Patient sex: M
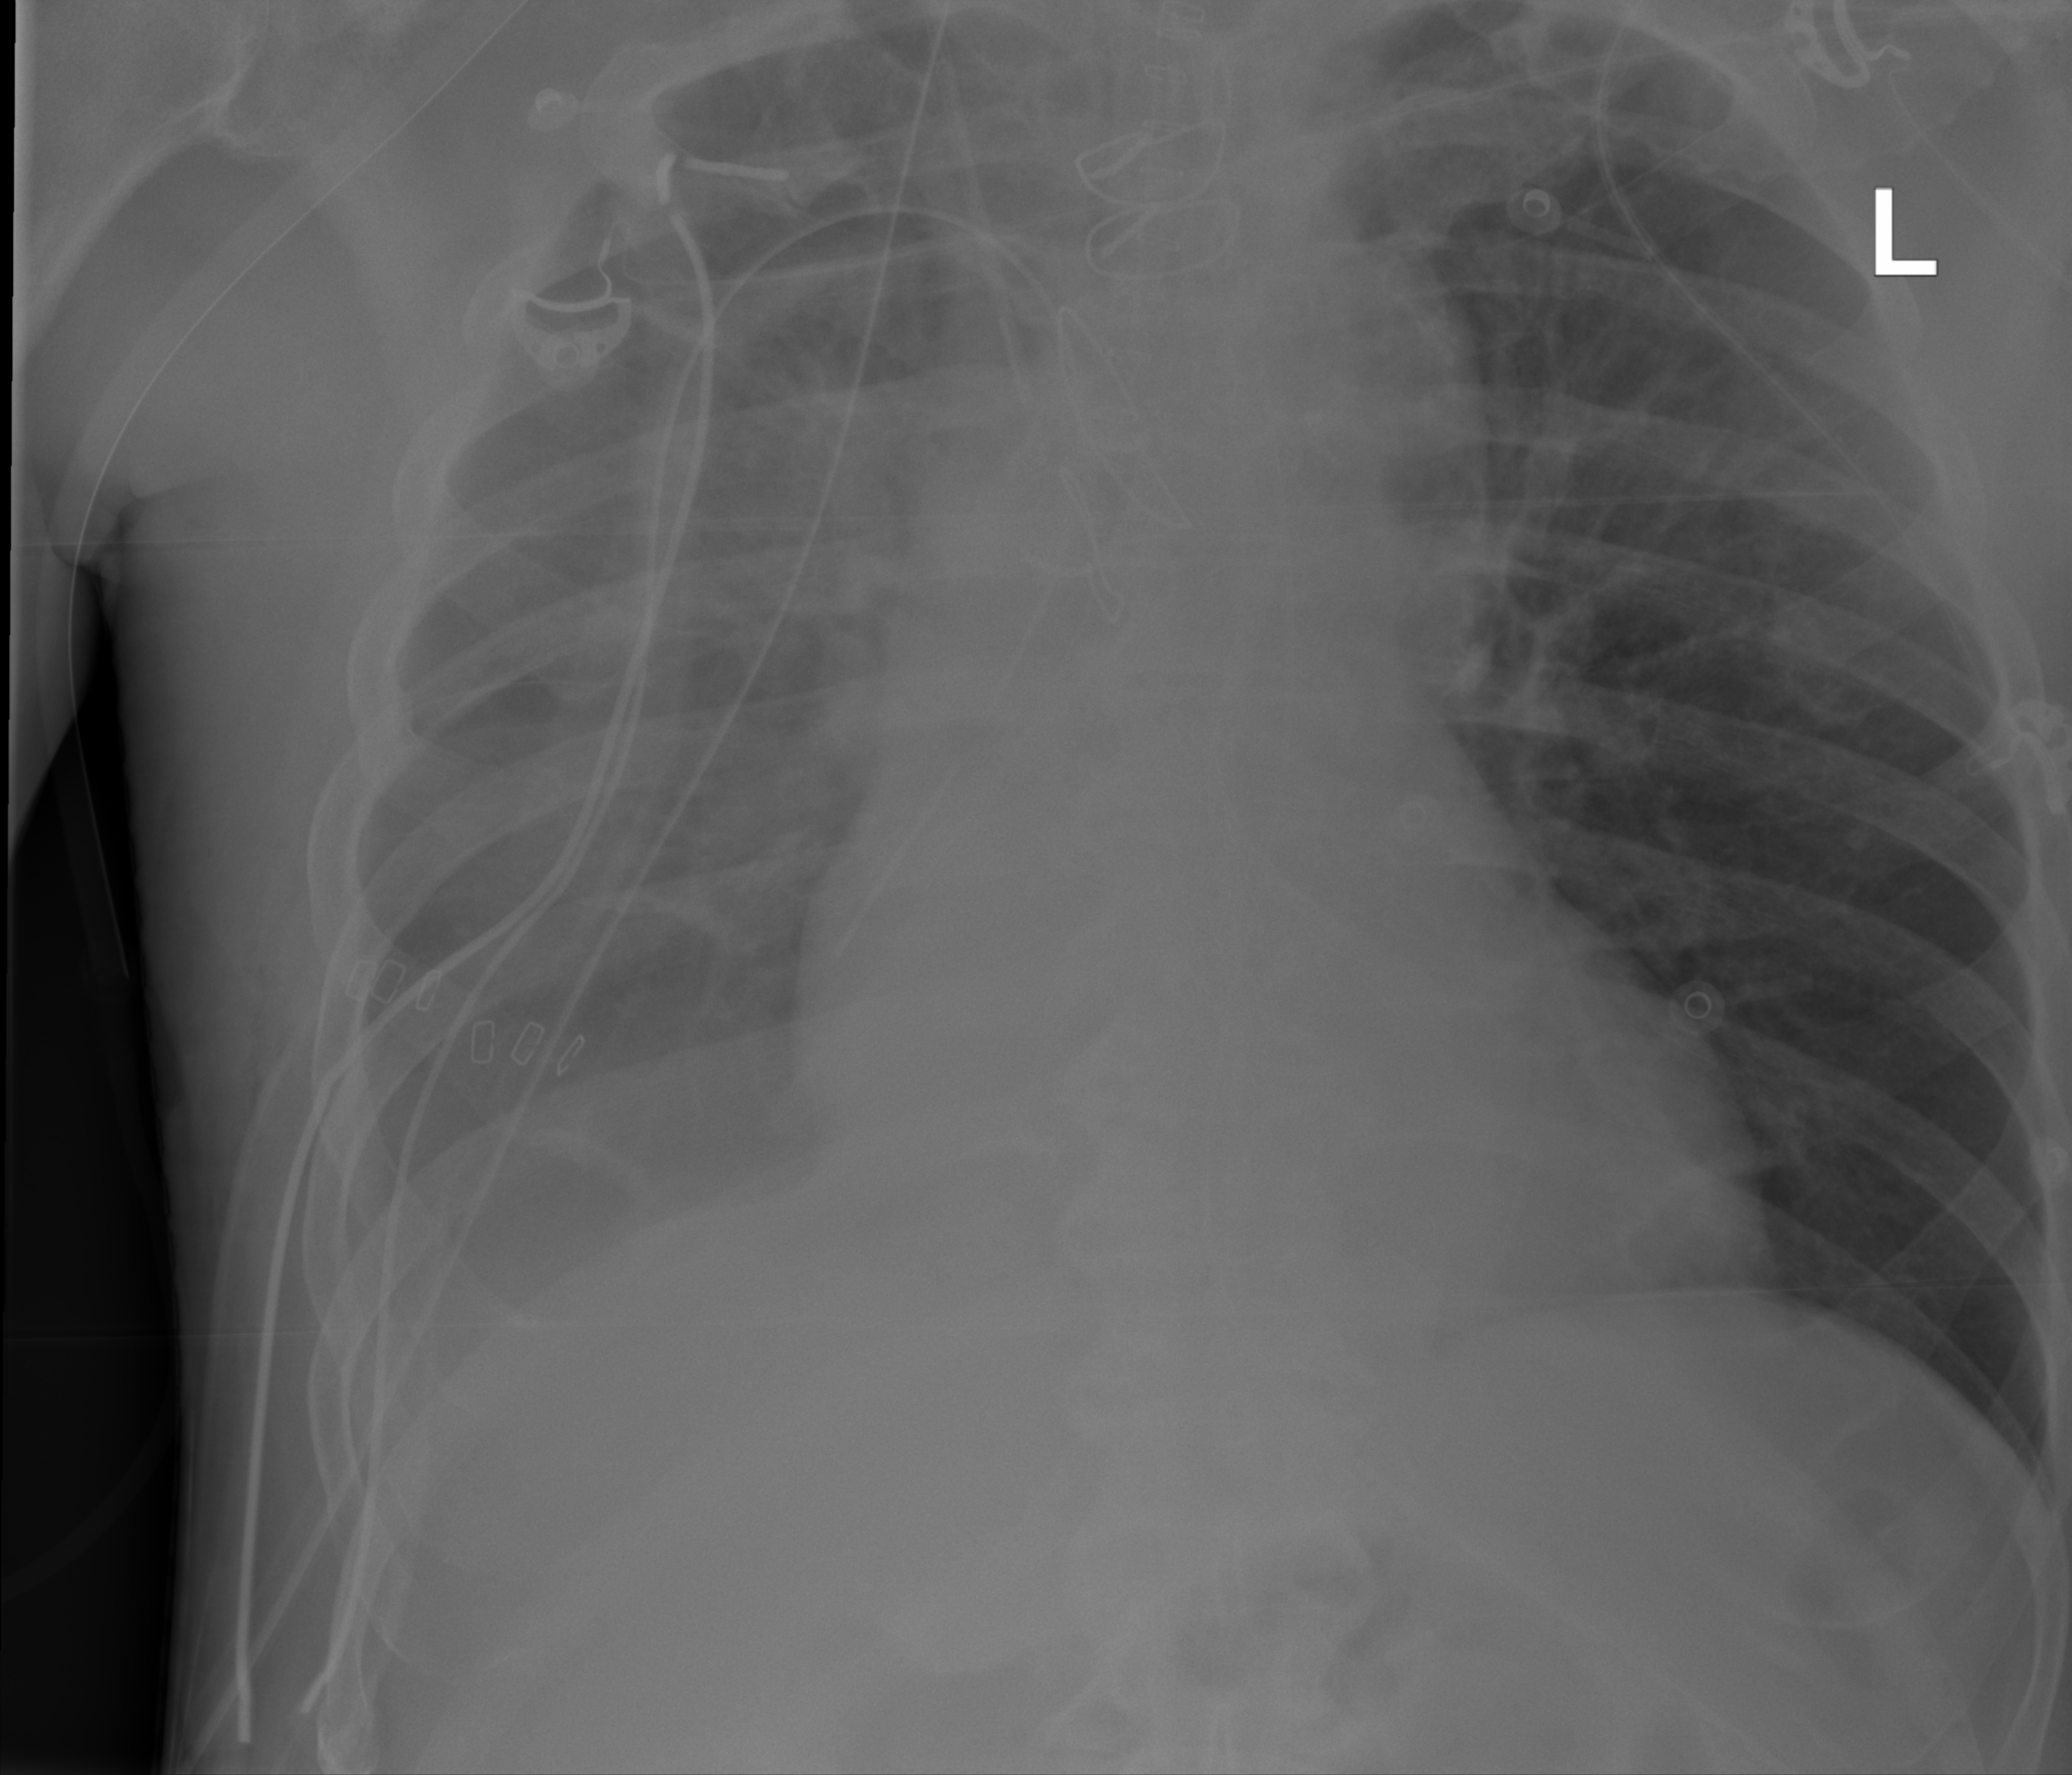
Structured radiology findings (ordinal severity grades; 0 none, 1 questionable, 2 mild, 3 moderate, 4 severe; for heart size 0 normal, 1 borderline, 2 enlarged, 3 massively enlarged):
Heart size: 2
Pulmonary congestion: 2
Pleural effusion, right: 2
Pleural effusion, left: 0
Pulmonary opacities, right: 0
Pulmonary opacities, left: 0
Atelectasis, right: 3
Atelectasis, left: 2